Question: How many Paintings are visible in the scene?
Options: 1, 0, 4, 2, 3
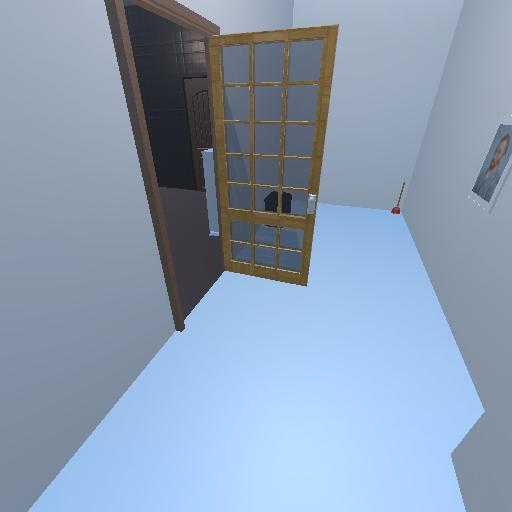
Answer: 1